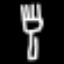
Label: fork